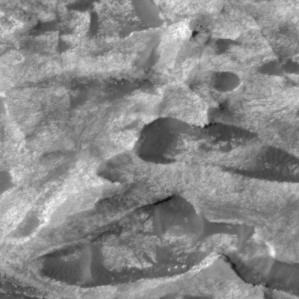
Label: non_frost